Question: I insert a button to a view in storyboard like following:
and I need to add a custom constrain to the bottom using following code:
'''
- (void)viewDidLoad
{
[super viewDidLoad];
NSDictionary *viewsDictionary = [NSDictionary dictionaryWithObject:self.bottomButton forKey:@"bottomButton"];
NSArray *constraints = [NSLayoutConstraint constraintsWithVisualFormat:@"[bottomButton]-90-|" options:0 metrics:nil views:viewsDictionary];
NSArray *v_constraints = [NSLayoutConstraint constraintsWithVisualFormat:@"V:[bottomButton]-20-|" options:0 metrics:nil views:viewsDictionary];
[self.bottomButton.superview addConstraints:constraints];
[self.bottomButton.superview addConstraints:v_constraints];
}
'''
but there's a conflict, the error is
'''
Unable to simultaneously satisfy constraints.
Probably at least one of the constraints in the following list is one you don't want. Try this: (1) look at each constraint and try to figure out which you don't expect; (2) find the code that added the unwanted constraint or constraints and fix it. (Note: If you're seeing NSAutoresizingMaskLayoutConstraints that you don't understand, refer to the documentation for the UIView property translatesAutoresizingMaskIntoConstraints)
(
"<NSIBPrototypingLayoutConstraint:0x8c57fb0 'IB auto generated at build time for view with fixed frame' H:|-(254)-<URL>>",
"<NSIBPrototypingLayoutConstraint:0x8c58de0 'IB auto generated at build time for view with fixed frame' H:[UIButton:0x8c56440(46)]>",
"<NSLayoutConstraint:0x8c4fc30 H:[UIButton:0x8c56440]-(90)-| (Names: '|':UIView:0x8c56af0 )>",
"<NSAutoresizingMaskLayoutConstraint:0x8c62320 h=--& v=--& H:[UIView:0x8c56af0(320)]>"
)
Will attempt to recover by breaking constraint
<NSLayoutConstraint:0x8c4fc30 H:[UIButton:0x8c56440]-(90)-| (Names: '|':UIView:0x8c56af0 )>
Break on objc_exception_throw to catch this in the debugger.
The methods in the UIConstraintBasedLayoutDebugging category on UIView listed in <UIKit/UIView.h> may also be helpful.
Unable to simultaneously satisfy constraints.
Probably at least one of the constraints in the following list is one you don't want. Try this: (1) look at each constraint and try to figure out which you don't expect; (2) find the code that added the unwanted constraint or constraints and fix it. (Note: If you're seeing NSAutoresizingMaskLayoutConstraints that you don't understand, refer to the documentation for the UIView property translatesAutoresizingMaskIntoConstraints)
(
"<NSIBPrototypingLayoutConstraint:0x8c58d30 'IB auto generated at build time for view with fixed frame' V:|-(361)-[UIButton:0x8c56440] (Names: '|':UIView:0x8c56af0 )>",
"<NSIBPrototypingLayoutConstraint:0x8c58e10 'IB auto generated at build time for view with fixed frame' V:[UIButton:0x8c56440(30)]>",
"<NSLayoutConstraint:0x8c527c0 V:[UIButton:0x8c56440]-(20)-| (Names: '|':UIView:0x8c56af0 )>",
"<NSAutoresizingMaskLayoutConstraint:0x8c62380 h=--& v=--& V:[UIView:0x8c56af0(568)]>"
)
Will attempt to recover by breaking constraint
<NSLayoutConstraint:0x8c527c0 V:[UIButton:0x8c56440]-(20)-| (Names: '|':UIView:0x8c56af0 )>
Break on objc_exception_throw to catch this in the debugger.
The methods in the UIConstraintBasedLayoutDebugging category on UIView listed in <UIKit/UIView.h> may also be helpful.
'''
how to fix it?
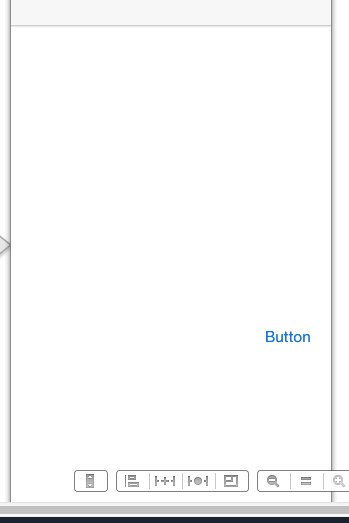
Answer: It's happening because even though you haven't set constraints explicitly in IB they're automatically added on runtime, e.g.
'''
"<NSIBPrototypingLayoutConstraint:0x8c57fb0 'IB auto generated at build time for view with fixed frame' H:|-(254)-<URL>>",
'''
Please watch the session 406 from WWDC 2013. The current best practice is to set your constraints in IB, and then only modify/add constraints in code which can't be set using IB.